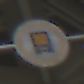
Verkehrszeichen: VerbotKennzeichnungspflichtigeKraftfahrzeugeGefaehrlicheGueter
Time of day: Midday
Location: Outdoor (Urban)
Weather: Overcast
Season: NotSpecified
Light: Natural